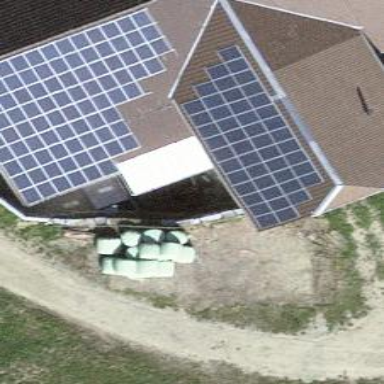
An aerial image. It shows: Solar power generator.